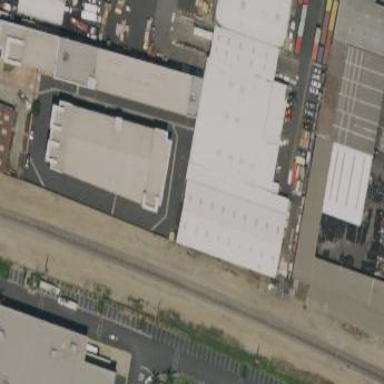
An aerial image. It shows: Warehouse.